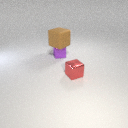
small purple metal cube below large brown rubber cube